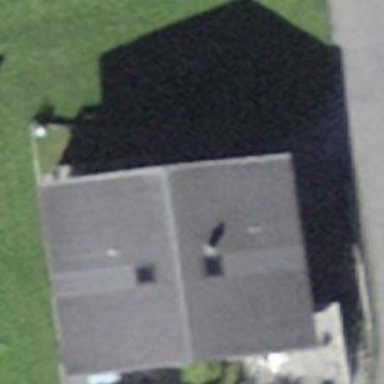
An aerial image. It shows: Residential building.